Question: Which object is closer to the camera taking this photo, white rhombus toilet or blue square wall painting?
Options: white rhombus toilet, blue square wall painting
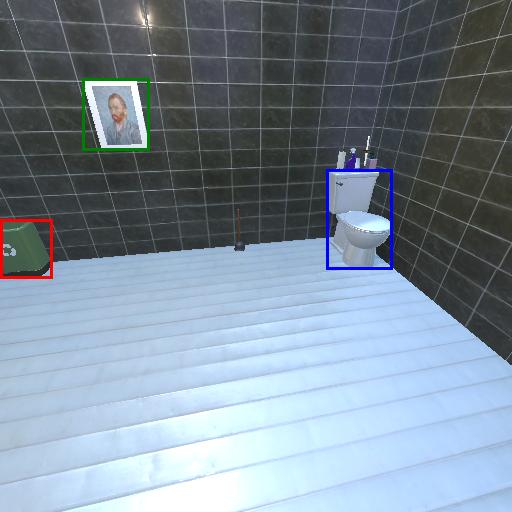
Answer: white rhombus toilet